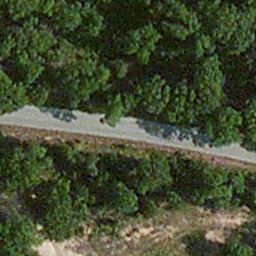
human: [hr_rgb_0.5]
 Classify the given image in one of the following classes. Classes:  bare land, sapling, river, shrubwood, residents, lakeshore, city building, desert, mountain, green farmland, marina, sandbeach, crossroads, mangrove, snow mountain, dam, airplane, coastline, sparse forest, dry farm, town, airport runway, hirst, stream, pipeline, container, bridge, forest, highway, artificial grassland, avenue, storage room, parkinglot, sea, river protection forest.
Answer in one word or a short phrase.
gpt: avenue